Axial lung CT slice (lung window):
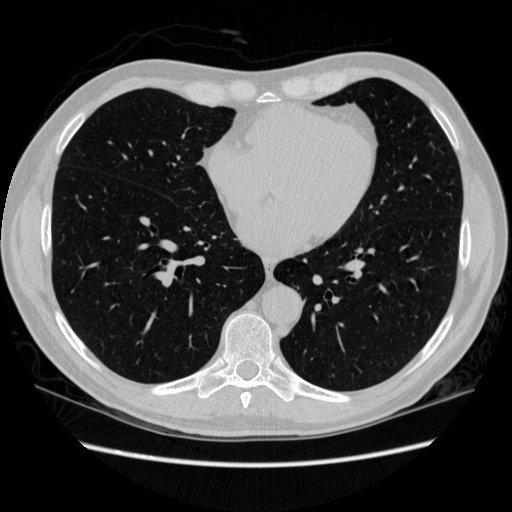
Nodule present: no